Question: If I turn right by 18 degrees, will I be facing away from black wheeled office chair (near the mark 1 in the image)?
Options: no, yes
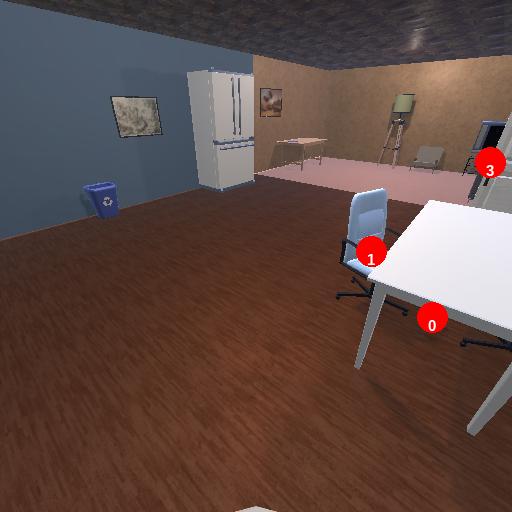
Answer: no